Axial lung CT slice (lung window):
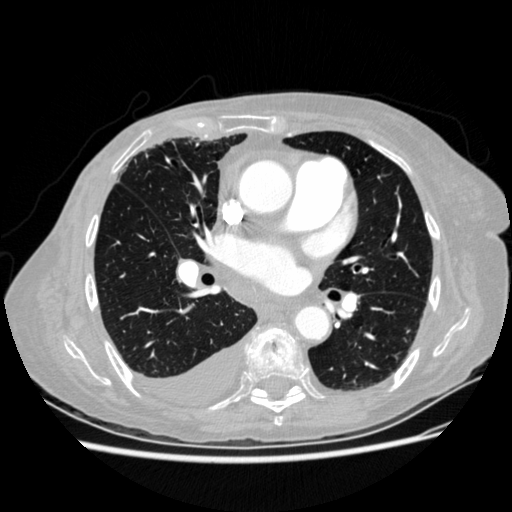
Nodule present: no